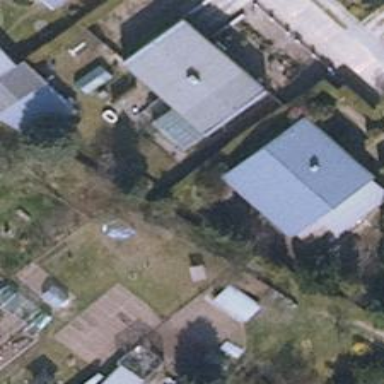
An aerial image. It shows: Detached building.